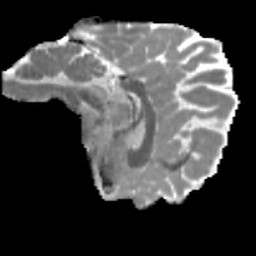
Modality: MD
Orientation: sagittal
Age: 25
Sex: male
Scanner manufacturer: siemens
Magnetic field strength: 3 T
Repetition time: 3.5 s
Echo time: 0.086 s